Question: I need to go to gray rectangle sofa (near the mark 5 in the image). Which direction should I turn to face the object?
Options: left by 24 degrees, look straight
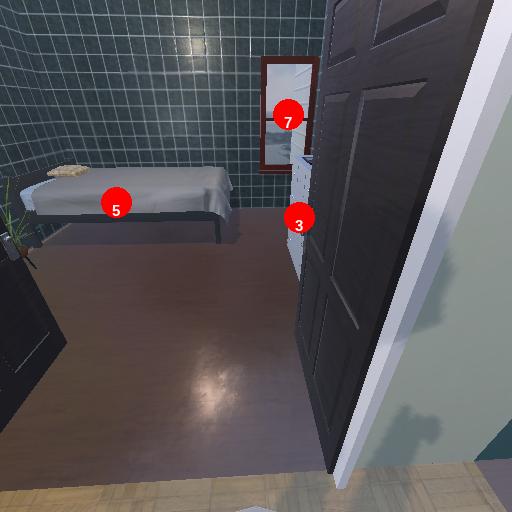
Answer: left by 24 degrees